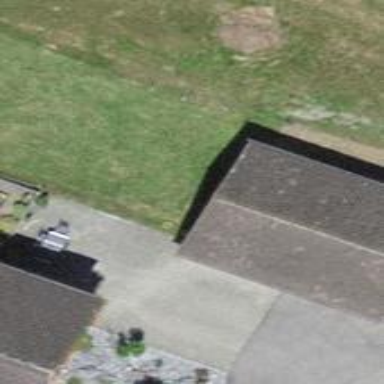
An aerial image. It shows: Rural barn.